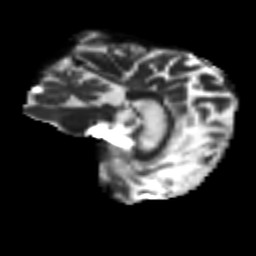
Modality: T2w
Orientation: sagittal
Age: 66
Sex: female
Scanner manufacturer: siemens
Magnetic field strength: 3 T
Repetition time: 8.6 s
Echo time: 0.095 s